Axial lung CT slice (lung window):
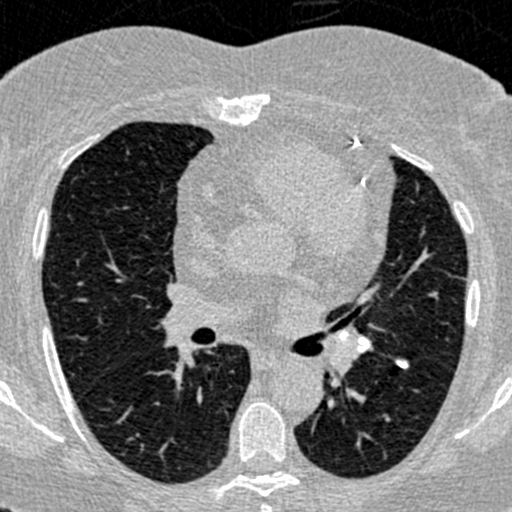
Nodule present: yes
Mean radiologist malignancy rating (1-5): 1